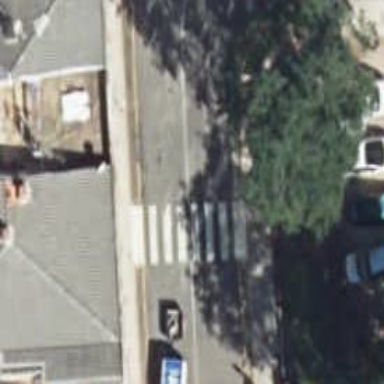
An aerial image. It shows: Zebra crossing on the road.